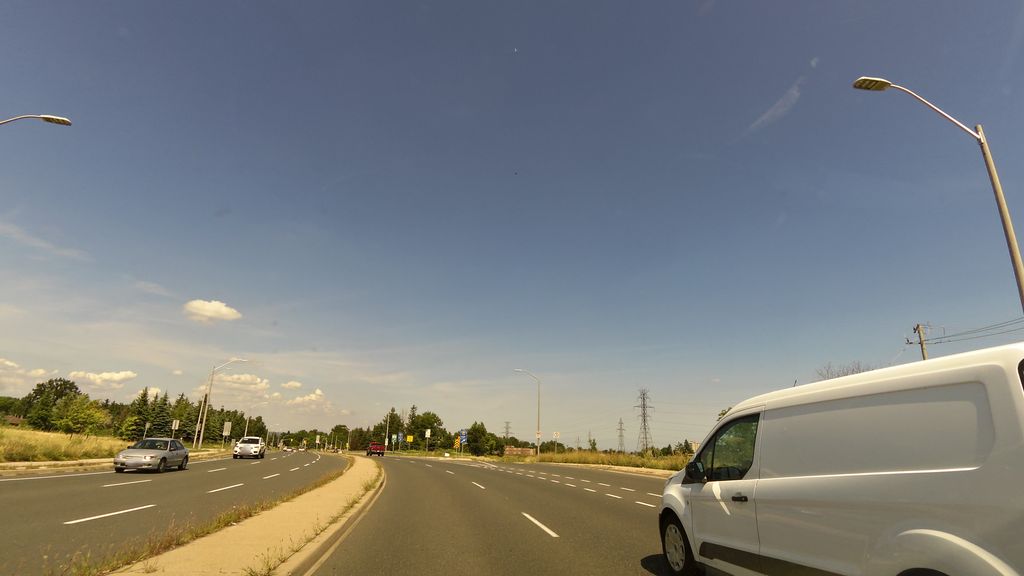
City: hamilton